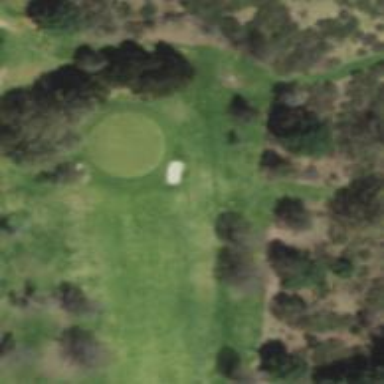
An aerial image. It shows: Golf hole.